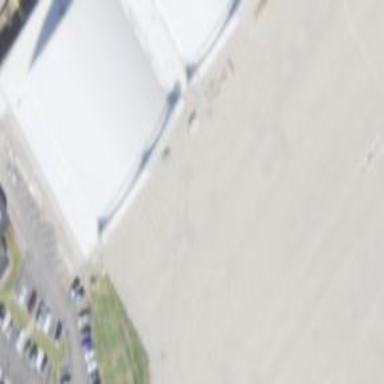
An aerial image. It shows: Hangar.